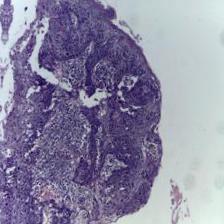
Diagnosis: OSCC